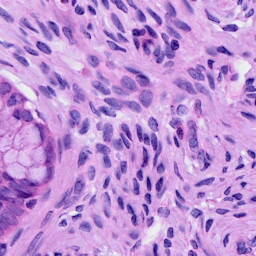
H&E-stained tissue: Cervix